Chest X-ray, AP view. Patient: 73 years old, sex M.
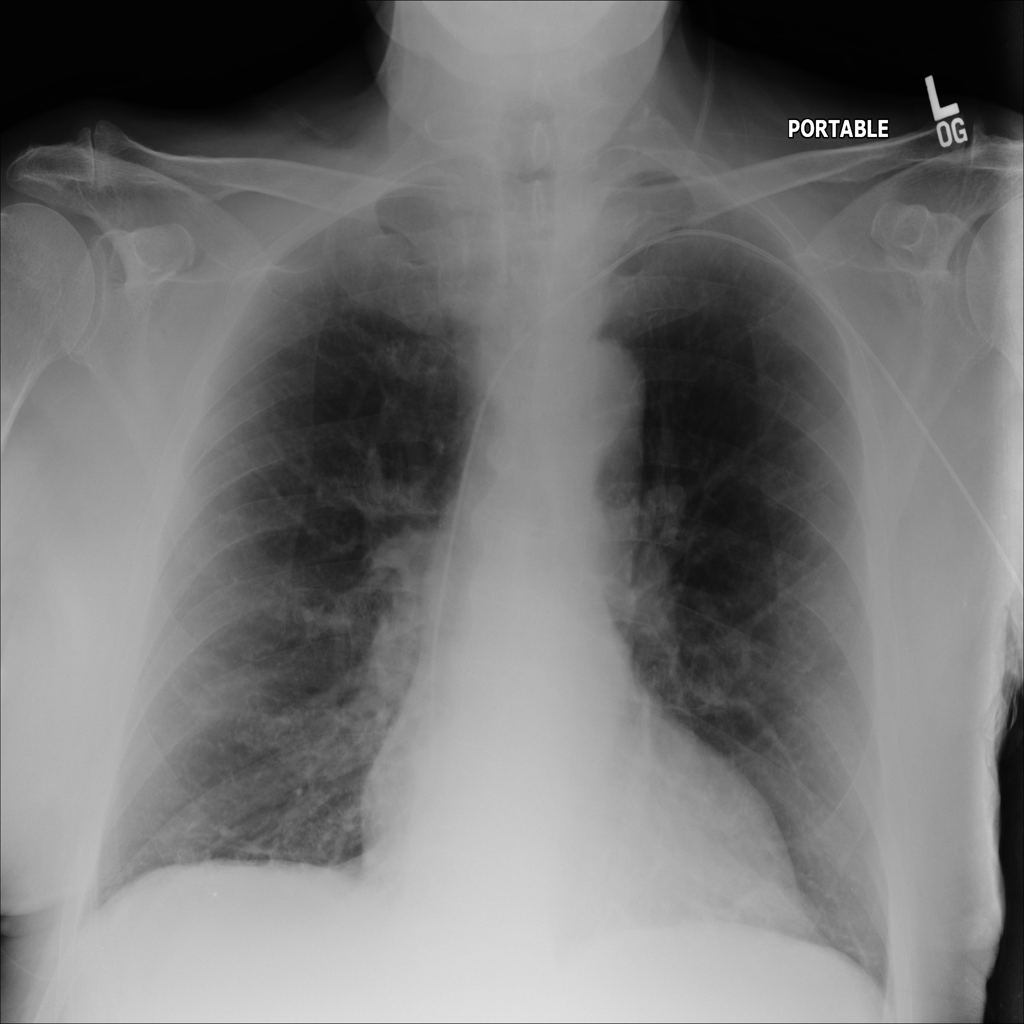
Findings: No Finding